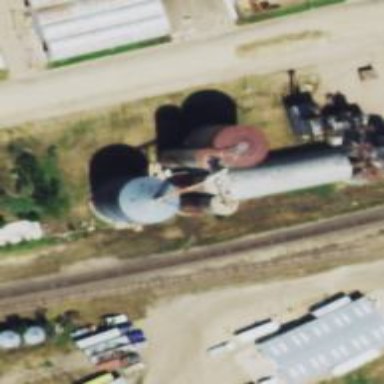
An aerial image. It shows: Silo.